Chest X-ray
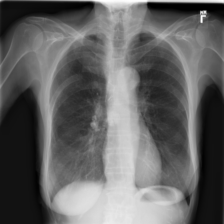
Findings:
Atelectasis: negative
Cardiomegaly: negative
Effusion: negative
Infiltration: positive
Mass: negative
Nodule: positive
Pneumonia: negative
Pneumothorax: negative
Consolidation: negative
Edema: negative
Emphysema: negative
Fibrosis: negative
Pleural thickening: negative
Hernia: negative